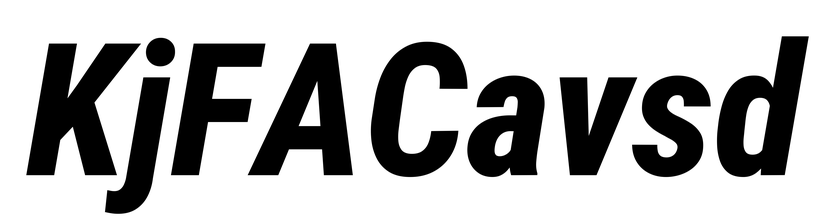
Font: Roboto-Italic_Condensed_ExtraBold_Italic